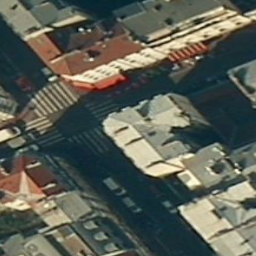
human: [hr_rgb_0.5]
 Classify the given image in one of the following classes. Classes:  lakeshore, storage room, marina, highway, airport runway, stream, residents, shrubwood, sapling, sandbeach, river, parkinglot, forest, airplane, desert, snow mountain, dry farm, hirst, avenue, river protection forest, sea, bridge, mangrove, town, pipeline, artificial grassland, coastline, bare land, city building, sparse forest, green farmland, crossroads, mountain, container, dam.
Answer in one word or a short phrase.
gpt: city building